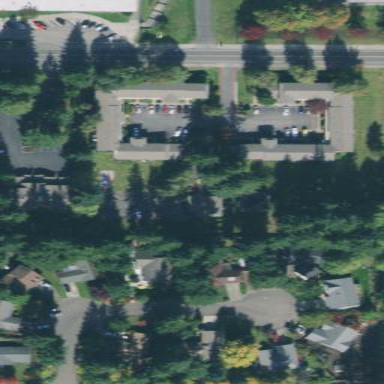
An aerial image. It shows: Residential area with apartments.